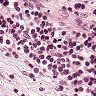
Metastatic tissue present: no